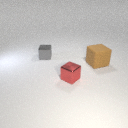
small red metal cube to the left of large brown rubber cube